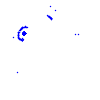
Particle: pion